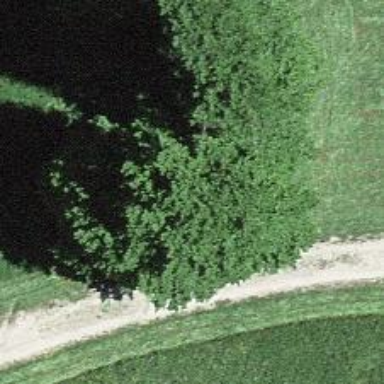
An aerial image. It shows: Broadleaved tree with lush foliage.